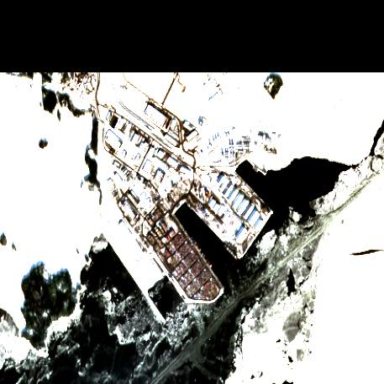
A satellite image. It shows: Industrial area designated as port for cargo handling. The focus is on container transportation.